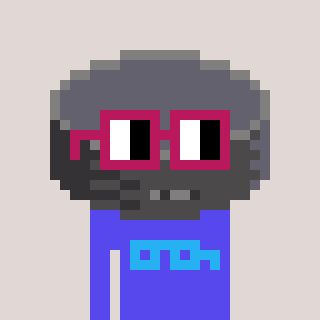
a pixel art character with square dark red glasses, a hockey puck-shaped head and a computerblue-colored body on a warm background